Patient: sex F, age 31
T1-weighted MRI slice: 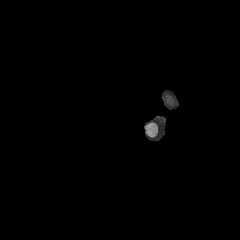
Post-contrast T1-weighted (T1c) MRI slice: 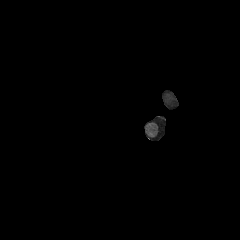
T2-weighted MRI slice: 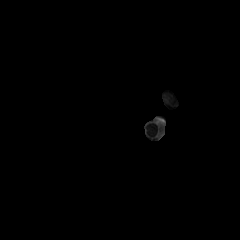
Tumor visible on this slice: no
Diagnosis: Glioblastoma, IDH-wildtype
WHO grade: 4